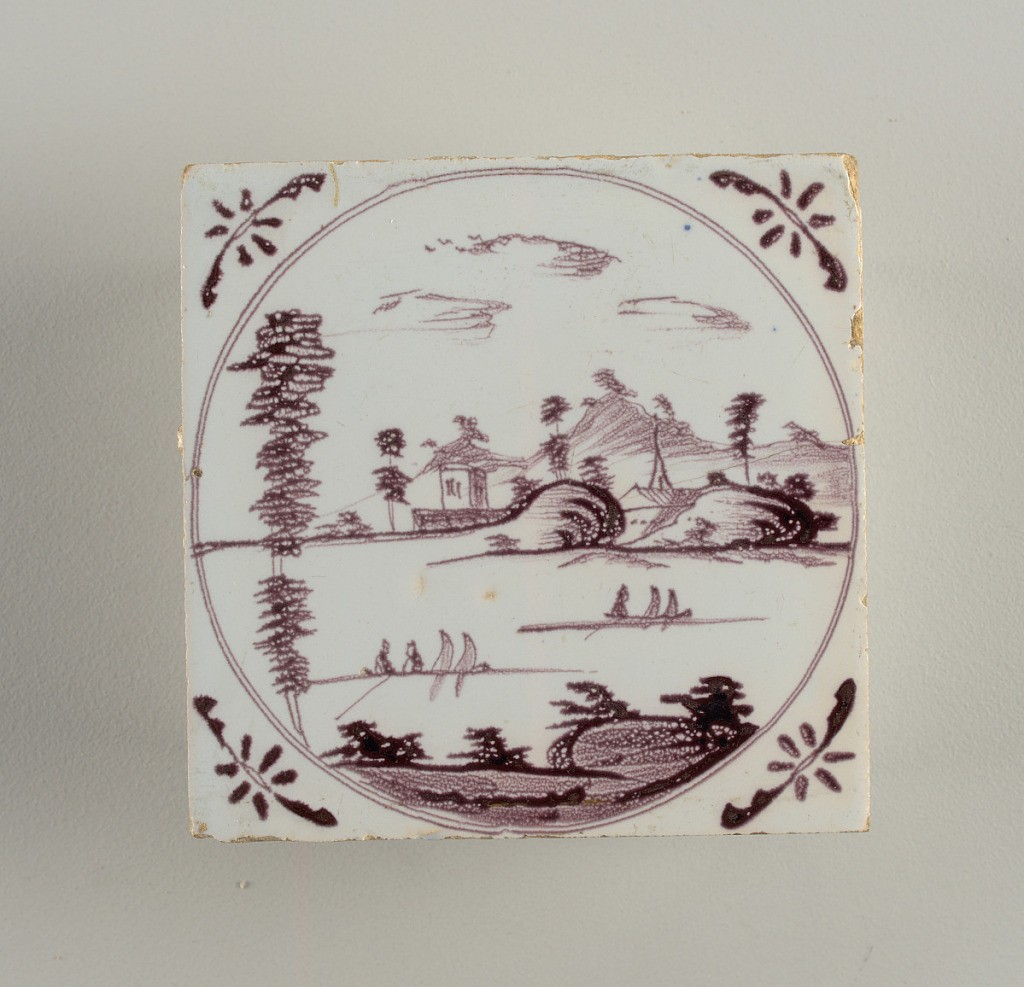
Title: Tile
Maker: John Bowen
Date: mid-18th century
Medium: Tin-enameled earthenware
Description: Square tile with decoration in manganese on a white ground. Subject: a medallion enclosing a landscape at the shore, with two boats, figures rowing; large sponged tree at left. Symmetrical ornaments at the corners.